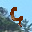
Label: 4